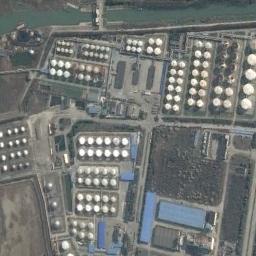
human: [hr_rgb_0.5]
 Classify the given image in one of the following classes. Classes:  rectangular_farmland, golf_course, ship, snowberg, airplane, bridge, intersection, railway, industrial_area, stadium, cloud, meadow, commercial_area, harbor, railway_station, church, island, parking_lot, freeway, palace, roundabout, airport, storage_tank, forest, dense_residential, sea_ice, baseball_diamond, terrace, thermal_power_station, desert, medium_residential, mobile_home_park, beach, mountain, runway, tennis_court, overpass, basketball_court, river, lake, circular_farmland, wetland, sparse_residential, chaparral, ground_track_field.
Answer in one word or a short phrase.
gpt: storage_tank